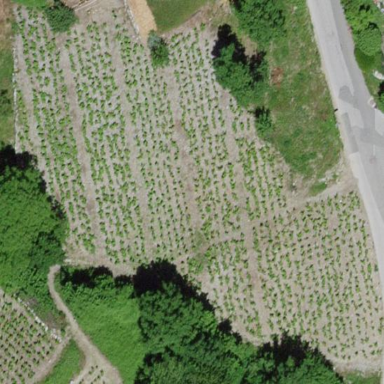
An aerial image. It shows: Vineyard where grapes are grown.